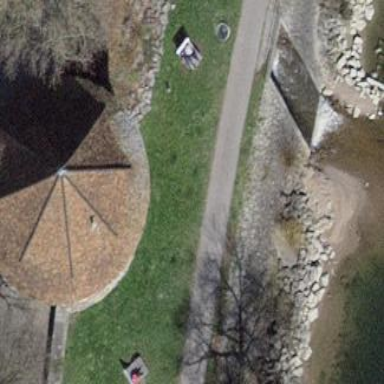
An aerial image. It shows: Pyramidal-roofed building that serves as both historic attraction and tourism site.